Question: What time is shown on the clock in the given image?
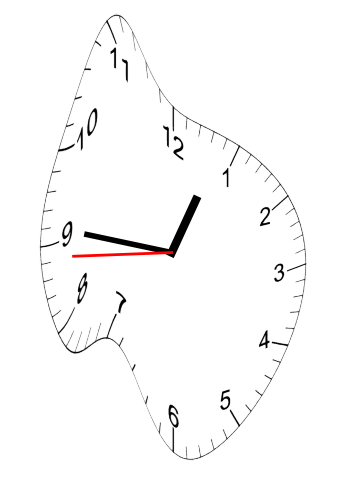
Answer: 12:45:44